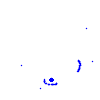
Particle: electron